Field crop: maize
Growth stage: 2
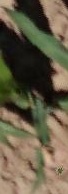
Species: maize